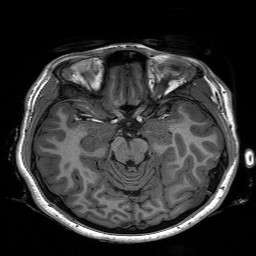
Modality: T1w
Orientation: coronal
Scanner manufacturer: siemens
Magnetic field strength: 3 T
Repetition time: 2.3 s
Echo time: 0.00197 s